Field crop: maize
Growth stage: 1
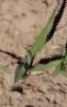
Species: maize